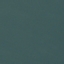
Land use / land cover class: SeaLake